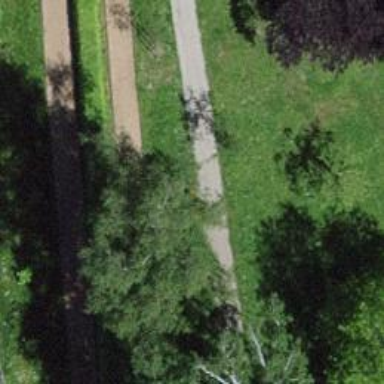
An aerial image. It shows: Bench for seating.